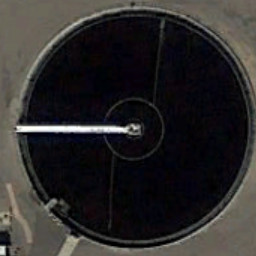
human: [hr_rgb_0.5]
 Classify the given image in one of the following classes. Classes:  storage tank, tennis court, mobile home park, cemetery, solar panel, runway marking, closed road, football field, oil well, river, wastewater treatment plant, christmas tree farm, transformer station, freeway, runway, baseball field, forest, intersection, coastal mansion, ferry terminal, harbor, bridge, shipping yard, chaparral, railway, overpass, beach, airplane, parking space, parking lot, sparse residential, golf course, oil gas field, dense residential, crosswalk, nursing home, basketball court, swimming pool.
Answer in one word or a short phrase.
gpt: wastewater treatment plant